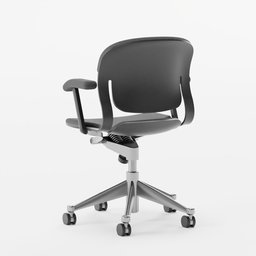
Label: furniture